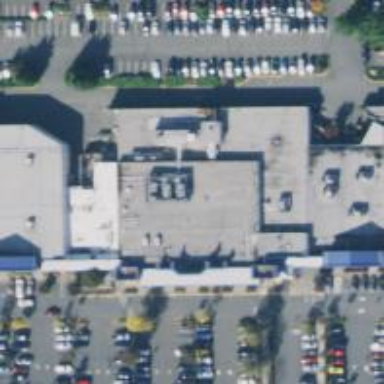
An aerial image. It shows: Supermarket.